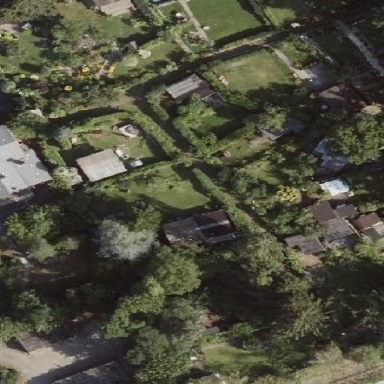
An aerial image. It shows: Allotments area.